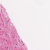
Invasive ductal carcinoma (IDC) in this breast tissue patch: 0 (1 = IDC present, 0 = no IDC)